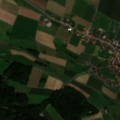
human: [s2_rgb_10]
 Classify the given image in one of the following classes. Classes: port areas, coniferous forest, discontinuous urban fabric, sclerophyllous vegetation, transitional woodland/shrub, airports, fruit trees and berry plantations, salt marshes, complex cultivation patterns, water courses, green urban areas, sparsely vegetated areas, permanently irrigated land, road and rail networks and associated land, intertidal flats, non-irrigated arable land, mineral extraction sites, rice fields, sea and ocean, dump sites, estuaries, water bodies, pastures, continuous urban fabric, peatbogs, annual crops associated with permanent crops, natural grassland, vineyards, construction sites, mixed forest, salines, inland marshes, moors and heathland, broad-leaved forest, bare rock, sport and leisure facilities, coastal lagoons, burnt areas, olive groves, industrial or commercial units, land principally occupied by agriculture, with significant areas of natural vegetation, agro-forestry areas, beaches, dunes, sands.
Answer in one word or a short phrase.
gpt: discontinuous urban fabric, non-irrigated arable land, mixed forest